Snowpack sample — Buffalo Mountain, Silverthorne, Colorado, USA (1/25/25, 10:11 AM MST)
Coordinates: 39.6222, -106.1139
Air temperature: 22 °F
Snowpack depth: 110 cm
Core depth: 30 cm
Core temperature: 42.8 °F
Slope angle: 12°, slope face: 102°
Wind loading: high
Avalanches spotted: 0
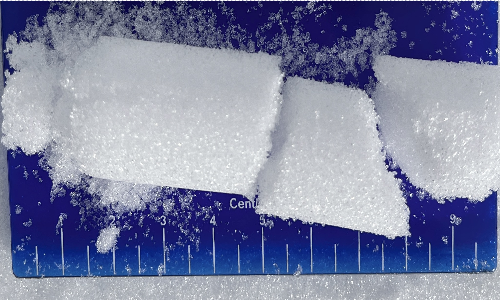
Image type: core
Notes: No avalanches nearby, collected on the outskirts of a fire break 15 meters from the treeline, on way to Buffalo and Red Mountain